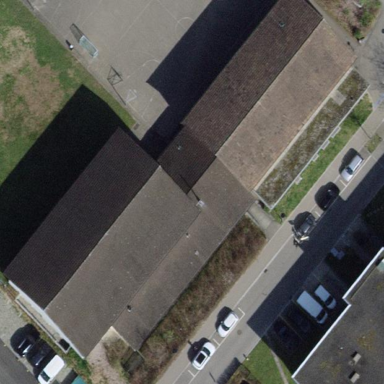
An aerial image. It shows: School building.